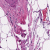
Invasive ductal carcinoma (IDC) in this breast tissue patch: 0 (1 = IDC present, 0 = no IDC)